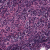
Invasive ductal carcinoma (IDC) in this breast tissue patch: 0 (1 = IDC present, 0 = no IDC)